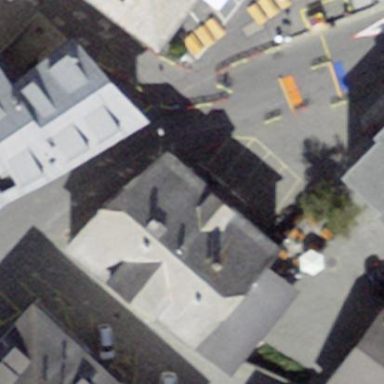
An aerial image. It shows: Restaurant and hotel building.